Question: How can I make DIV "sideBottom" go under "SideTop" and "console " go under "Main"?
This is how it looks at the moment:

HTML/CSS:
'''
*{
padding : 0;
margin : 0;
border : 0;
}
body{
background-image : url(' bi-background-cubes.png ');
background-attachment : fixed;
background-size : 100% auto;
}
.blended_grid{
display : block;
width : 1370px;
overflow : auto;
margin : 50px auto 0 auto;
}
.pageHeader{
background-color : rgba(6,67,0,0.4);
float : left;
clear : none;
height : 70px;
width : 1370px;
}
.sideTop{
background-color : rgba(0,2,227,0.4);
float : left;
clear : none;
height : 430px;
width : 260px;
}
.main{
background-color : rgba(171,0,161,0.4);
float : left;
clear : none;
height : 600px;
width : 680px;
}
.tableInput{
background-color : rgba(156,141,0,0.4);
float : left;
clear : none;
height : 350px;
width : 400px;
}
.tableOutput{
clear : none;
float : left;
position : relative;
width : 400px;
height : 350px;
background-color : rgba(0,115,97,0.4);
}
.sideBottom{
clear : none;
float : left;
position : relative;
width : 260px;
height : 270px;
background-color : rgba(255,0,10,0.4);
}
.console{
background-color : lightgreen;
float : left;
clear : none;
height : 100px;
width : 680px;
}
'''
'''
<div class="blended_grid">
<div class="pageHeader">'
<h1> pageHeader</h1>
</div>
<div class="sideTop">
<h1> SideTop </h1>
</div>
<div class="main">
<h1> Main </h1>
</div>
<div class="tableInput">
<h1>tableInput</h1>
</div>
<div class="tableOutput">
<h1> tableOutput</h1>
</div>
<div class="sideBottom">
<h1> SideBottom</h1>
</div>
<div class="console">
<h1> Console</h1>
</div>
</div>
'''
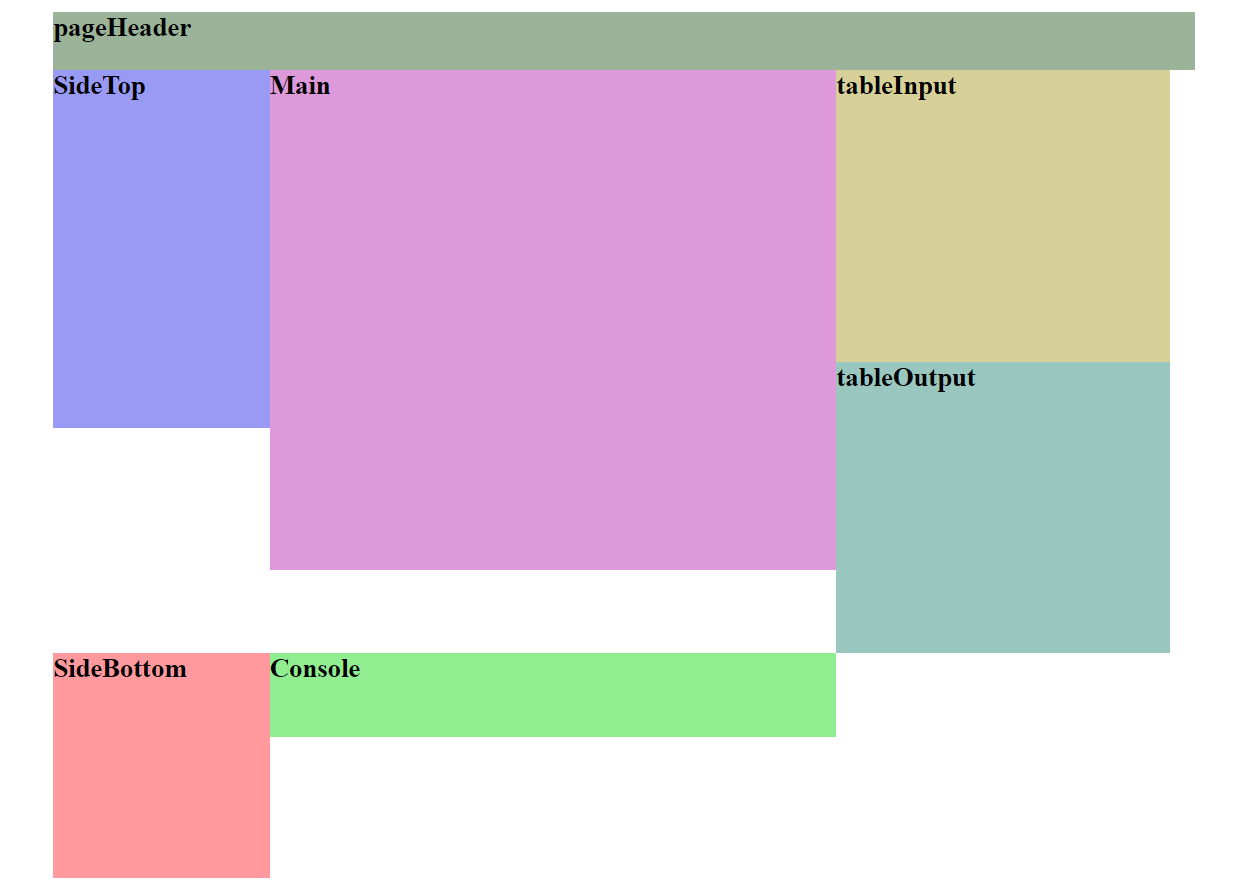
Answer: Get rid of the floats, add some wrapping divs, and use flex:
I assume this is what you want: <URL>
Here's a good resource for flex: <URL>
HTML/CSS:
'''
*{
padding : 0;
margin : 0;
border : 0;
}
body{
background-image : url(' bi-background-cubes.png ');
background-attachment : fixed;
background-size : 100% auto;
}
.blended_grid{
width : 1370px;
overflow : auto;
margin : 50px auto 0 auto;
}
.content{
display: flex;
}
.pageHeader{
background-color : rgba(6,67,0,0.4);
height : 70px;
width : 1370px;
}
.sideTop{
background-color : rgba(0,2,227,0.4);
height : 430px;
width : 260px;
}
.main{
background-color : rgba(171,0,161,0.4);
height : 600px;
width : 680px;
}
.tableInput{
background-color : rgba(156,141,0,0.4);
height : 350px;
width : 400px;
}
.tableOutput{
width : 400px;
height : 350px;
background-color : rgba(0,115,97,0.4);
}
.sideBottom{
width : 260px;
height : 270px;
background-color : rgba(255,0,10,0.4);
}
.console{
background-color : lightgreen;
height : 100px;
width : 680px;
}
'''
'''
<div class="blended_grid">
<div class="pageHeader">'
<h1> pageHeader</h1>
</div>
<div class="content">
<div>
<div class="sideTop">
<h1> SideTop </h1>
</div>
<div class="sideBottom">
<h1> SideBottom</h1>
</div>
</div>
<div>
<div class="main">
<h1> Main </h1>
</div>
<div class="console">
<h1> Console</h1>
</div>
</div>
<div>
<div class="tableInput">
<h1>tableInput</h1>
</div>
<div class="tableOutput">
<h1> tableOutput</h1>
</div>
</div>
</div>
</div>
'''